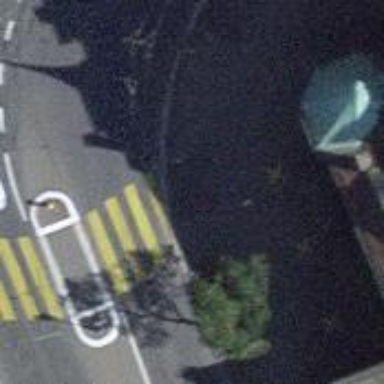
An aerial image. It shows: Zebra crossing on footway.